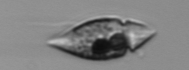
Label: Amphidinium